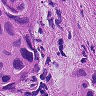
Metastatic tissue present: yes